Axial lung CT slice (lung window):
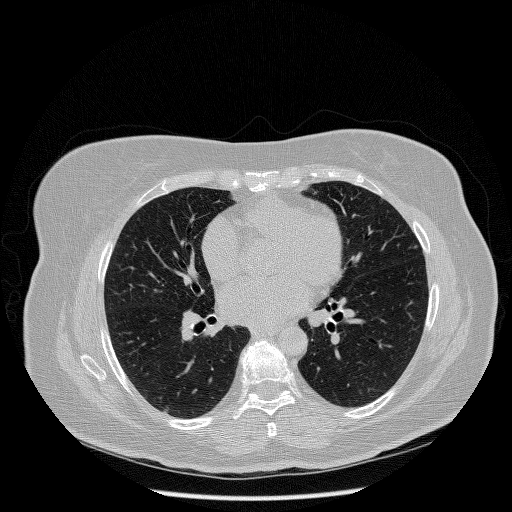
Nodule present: no